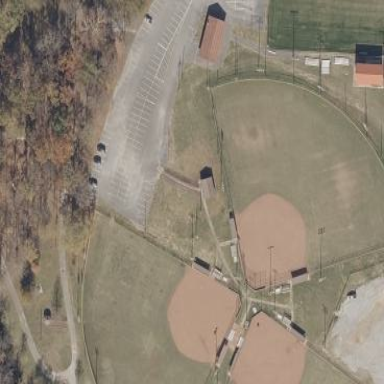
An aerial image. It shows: Baseball pitch for leisure and sports activities.